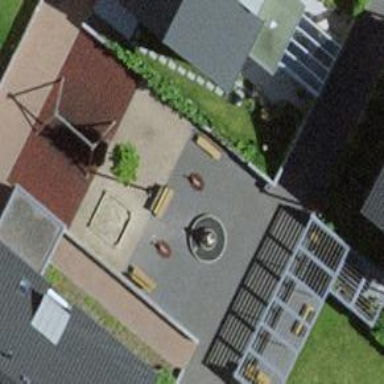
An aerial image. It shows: Fountain.